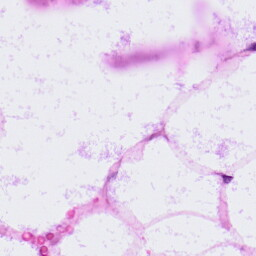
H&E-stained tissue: LymphNode